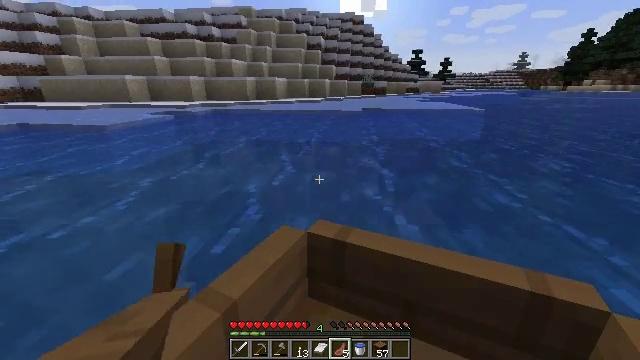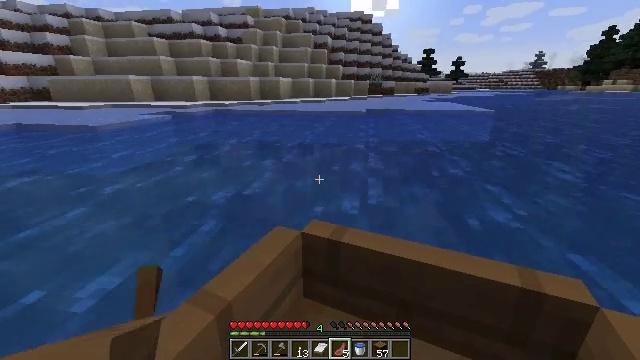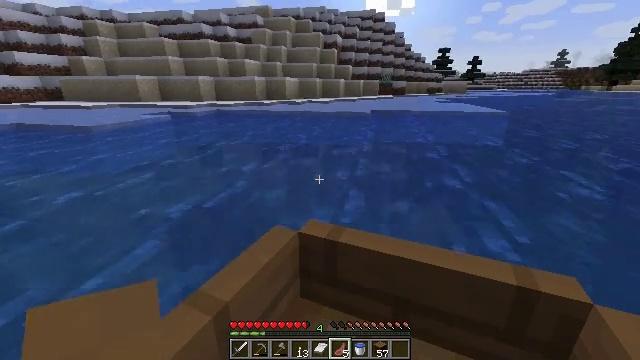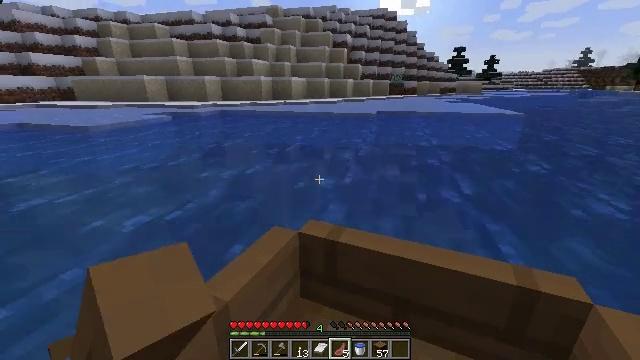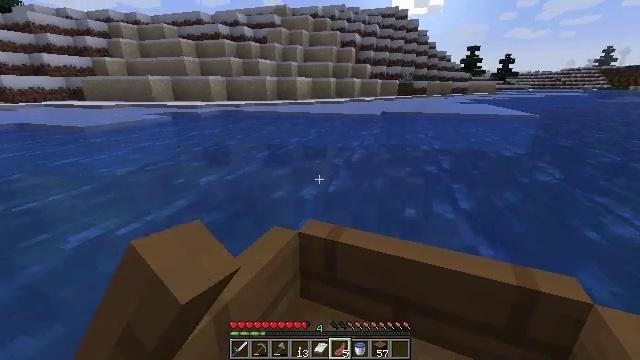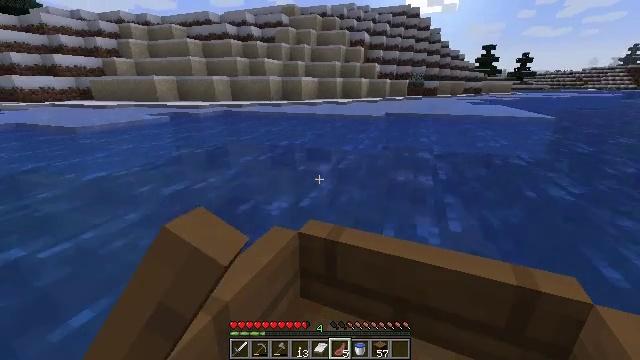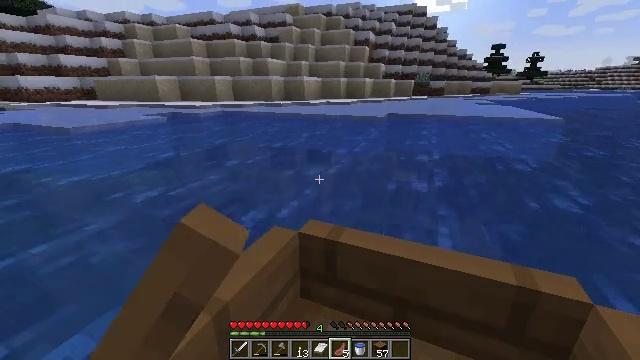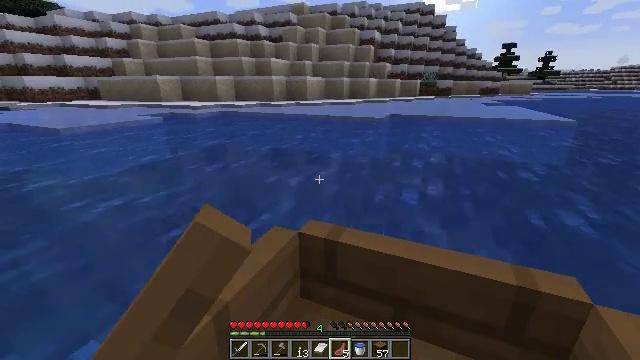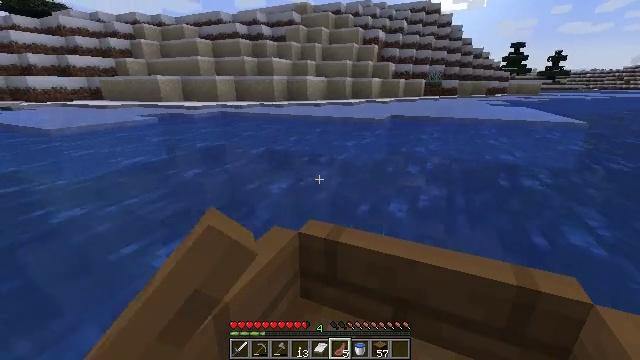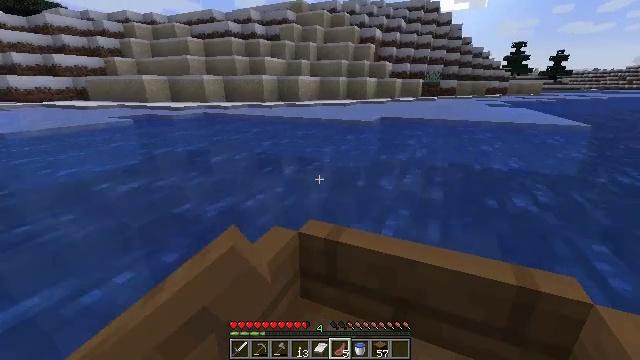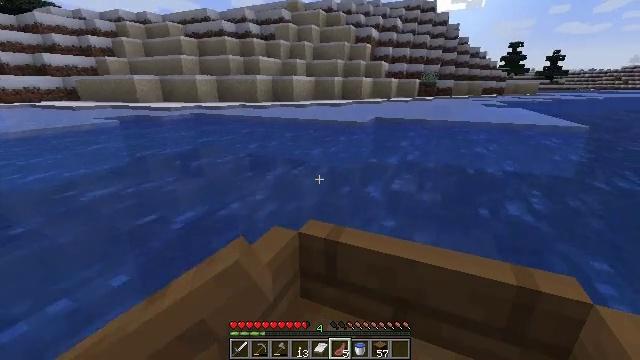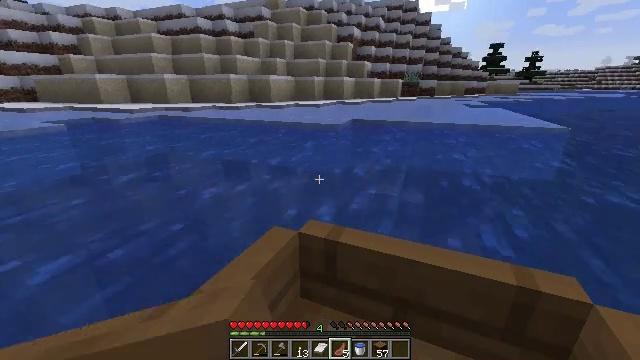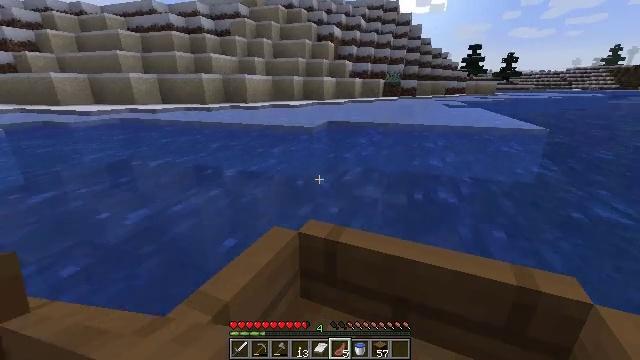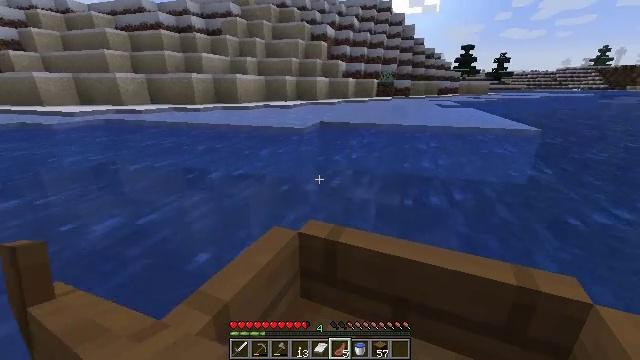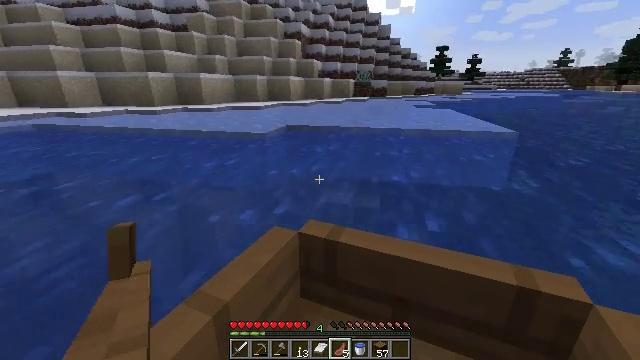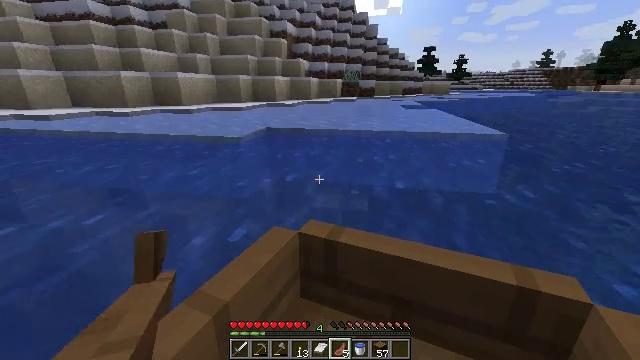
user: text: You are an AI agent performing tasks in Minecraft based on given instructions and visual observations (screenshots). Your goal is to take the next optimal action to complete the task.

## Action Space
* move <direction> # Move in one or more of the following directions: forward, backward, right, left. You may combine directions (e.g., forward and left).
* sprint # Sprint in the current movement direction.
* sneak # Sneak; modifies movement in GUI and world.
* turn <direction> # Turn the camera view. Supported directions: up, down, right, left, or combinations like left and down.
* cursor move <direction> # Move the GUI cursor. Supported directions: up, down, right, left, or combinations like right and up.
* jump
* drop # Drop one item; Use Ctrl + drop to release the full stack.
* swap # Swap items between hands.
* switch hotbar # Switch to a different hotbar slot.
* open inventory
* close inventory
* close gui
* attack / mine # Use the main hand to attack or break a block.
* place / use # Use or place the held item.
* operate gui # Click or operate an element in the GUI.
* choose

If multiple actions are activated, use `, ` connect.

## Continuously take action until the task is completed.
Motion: motion action
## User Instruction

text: Attack the ice to clear a path.
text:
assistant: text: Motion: move forward, turn right
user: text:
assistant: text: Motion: move forward
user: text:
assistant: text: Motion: move forward
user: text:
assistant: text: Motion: move forward
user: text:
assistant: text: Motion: move forward
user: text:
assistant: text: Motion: move forward
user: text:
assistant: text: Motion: move forward and move right
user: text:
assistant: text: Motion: move forward and move right
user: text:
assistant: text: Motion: move forward and move right
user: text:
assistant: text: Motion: move forward and move right
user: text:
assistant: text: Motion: move forward and move right
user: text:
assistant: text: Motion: move forward
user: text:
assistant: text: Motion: move forward
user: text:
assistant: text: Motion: move forward
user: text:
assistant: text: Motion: move forward and move right
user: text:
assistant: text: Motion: move forward and move right
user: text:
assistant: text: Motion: move forward and move right
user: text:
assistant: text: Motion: move forward and move right
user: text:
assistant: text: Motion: move forward and move right
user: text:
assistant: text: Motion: move forward
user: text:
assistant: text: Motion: move forward
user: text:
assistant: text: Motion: move forward
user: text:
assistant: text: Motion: move forward
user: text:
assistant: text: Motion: move forward
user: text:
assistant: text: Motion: move forward
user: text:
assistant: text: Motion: move forward
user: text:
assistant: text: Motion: move forward
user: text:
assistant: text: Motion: move forward
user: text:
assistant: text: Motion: move forward
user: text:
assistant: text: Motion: move forward